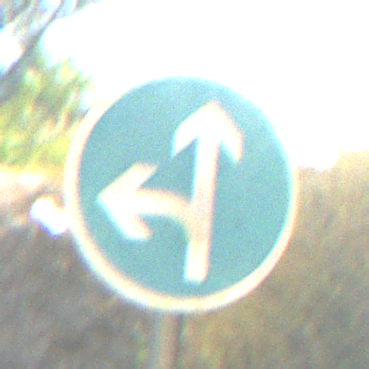
Verkehrszeichen: VorgeschriebeneFahrtrichtungGeradeausOderLinks
Umgebung: Outdoor, Nature
Tageszeit: MorningAfternoon
Wetter: PartlyCloudy
Licht: Natural
Jahreszeit: NotSpecified
Kontrast: HighContrast